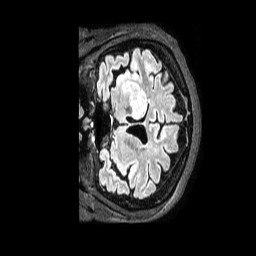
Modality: FLAIR
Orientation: coronal
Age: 38
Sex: female
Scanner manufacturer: philips
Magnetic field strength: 3 T
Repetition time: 4.8 s
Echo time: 0.34 s